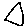
Label: triangle